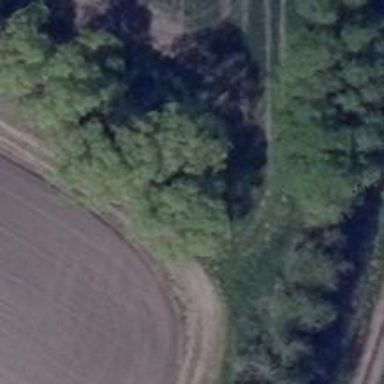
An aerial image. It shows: Row of trees in natural setting.